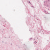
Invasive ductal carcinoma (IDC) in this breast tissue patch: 0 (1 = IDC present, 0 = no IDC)